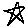
Label: star